Question: I want to count how many active projects from for ex 01/01/2022 to 07/01/2022 if there's an end date then the projected is ended. If not then its still ongoing so don't count it.

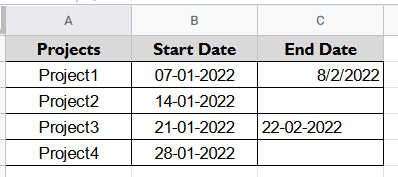
Answer: try:
'''
=COUNTA(IFNA(FILTER(A:A; B:B>="01/01/2022"; B:B<="07/01/2022"; C:C="")))
'''